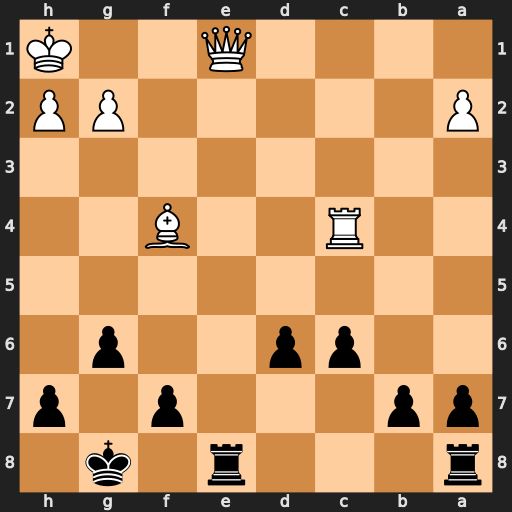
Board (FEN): r3r1k1/pp3p1p/2pp2p1/8/2R2B2/8/P5PP/4Q2K
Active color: b
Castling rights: -
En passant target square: -
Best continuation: Rxe1#